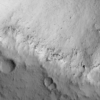
Label: not_dusty